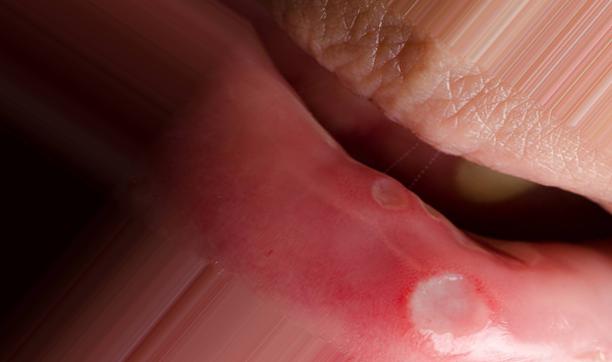
Condition: Mouth Ulcer